Aerial crown-view tile of a tropical tree (Barro Colorado Island, Panama), acquired 20241216:
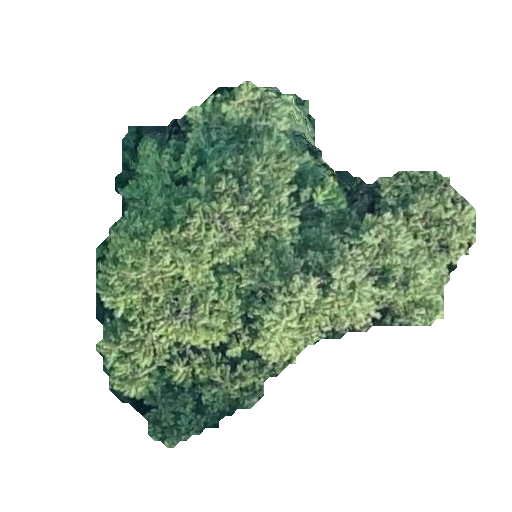
Species: Luehea seemannii
GBIF accepted scientific name: Luehea seemannii
Crown area: 121.029 m²